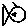
Label: fish